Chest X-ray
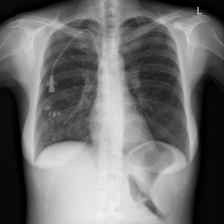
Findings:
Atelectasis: negative
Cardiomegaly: negative
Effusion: negative
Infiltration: negative
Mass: negative
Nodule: positive
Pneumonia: negative
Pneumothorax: negative
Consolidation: negative
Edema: negative
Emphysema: negative
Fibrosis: negative
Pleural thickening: negative
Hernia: negative